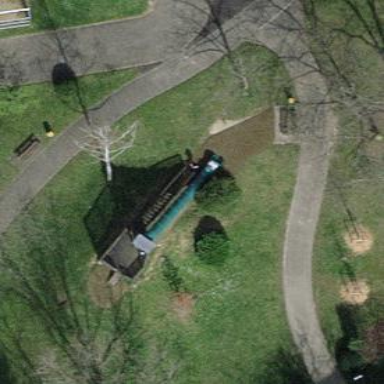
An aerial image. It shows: Playground area for leisure land.